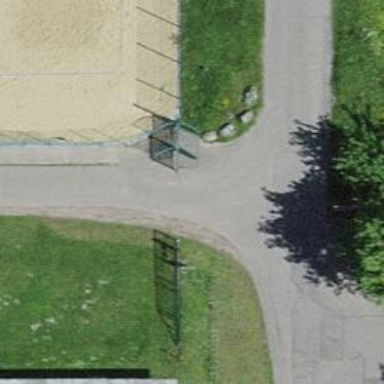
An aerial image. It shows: Gate.